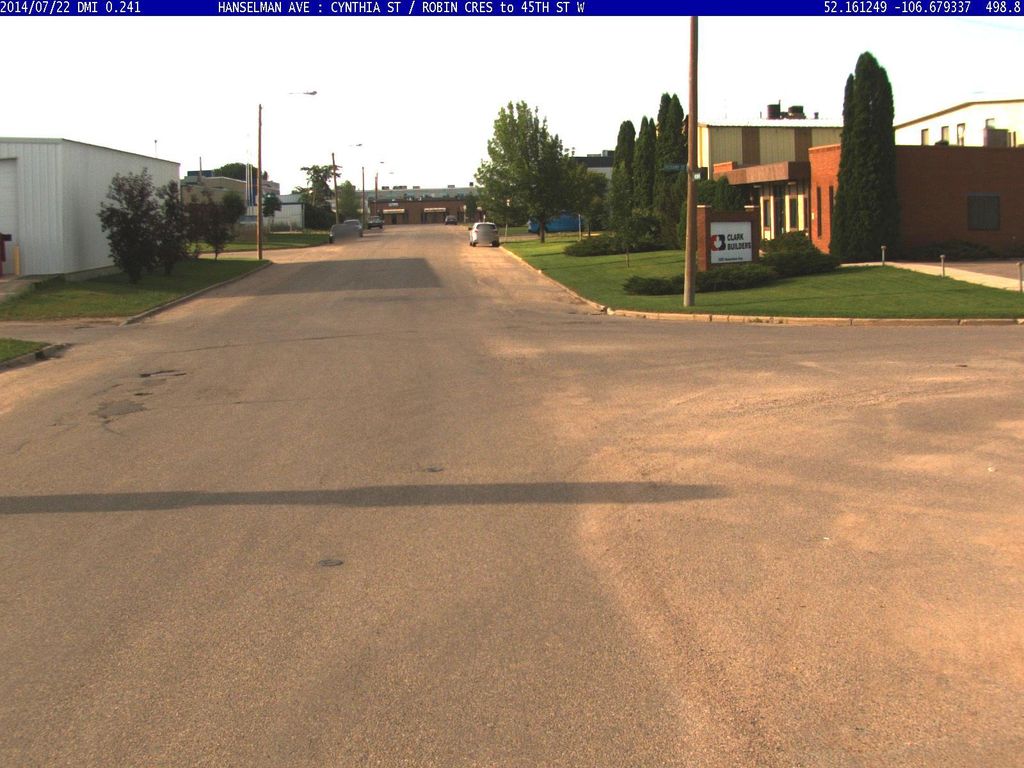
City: saskatoon